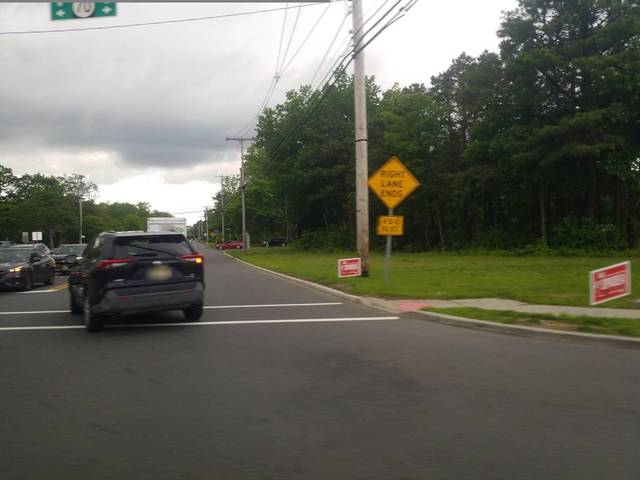
Region: United States
Coordinates: 40.023, -74.269